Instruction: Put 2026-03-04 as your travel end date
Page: home
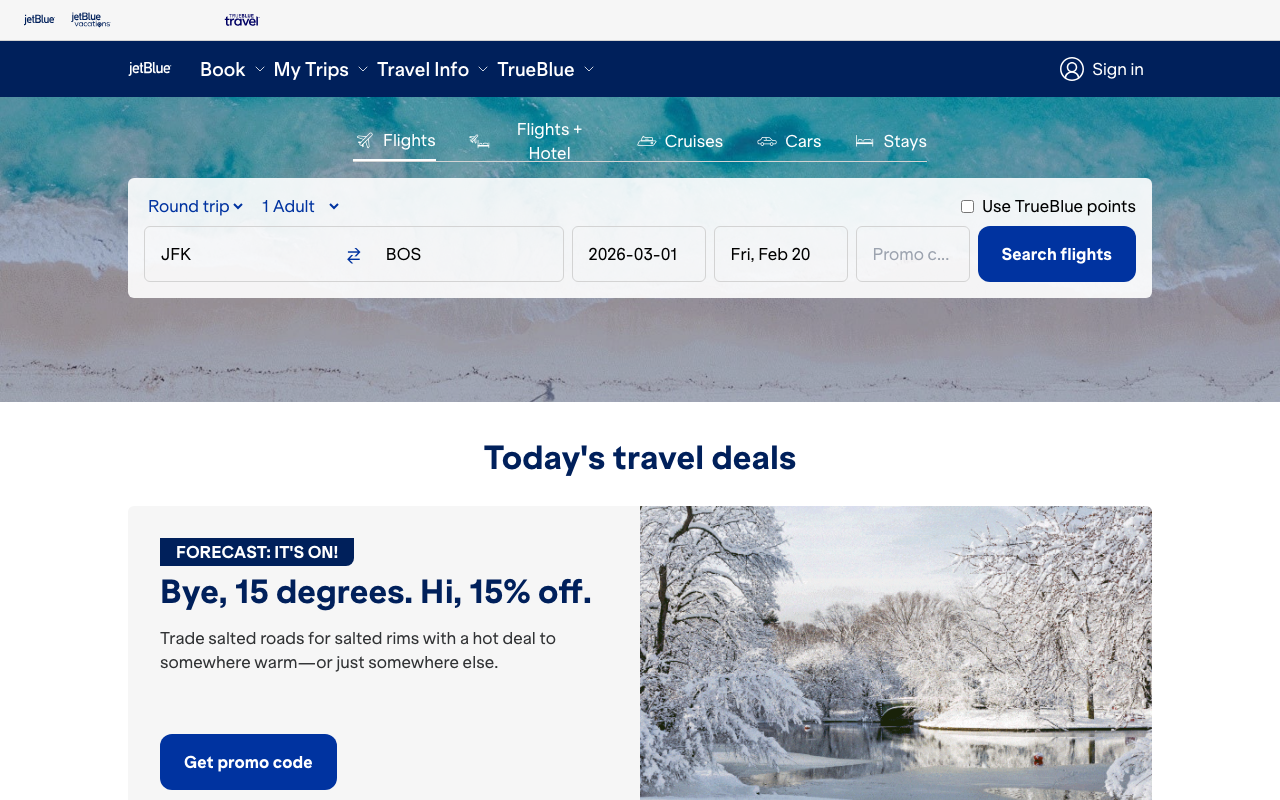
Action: type